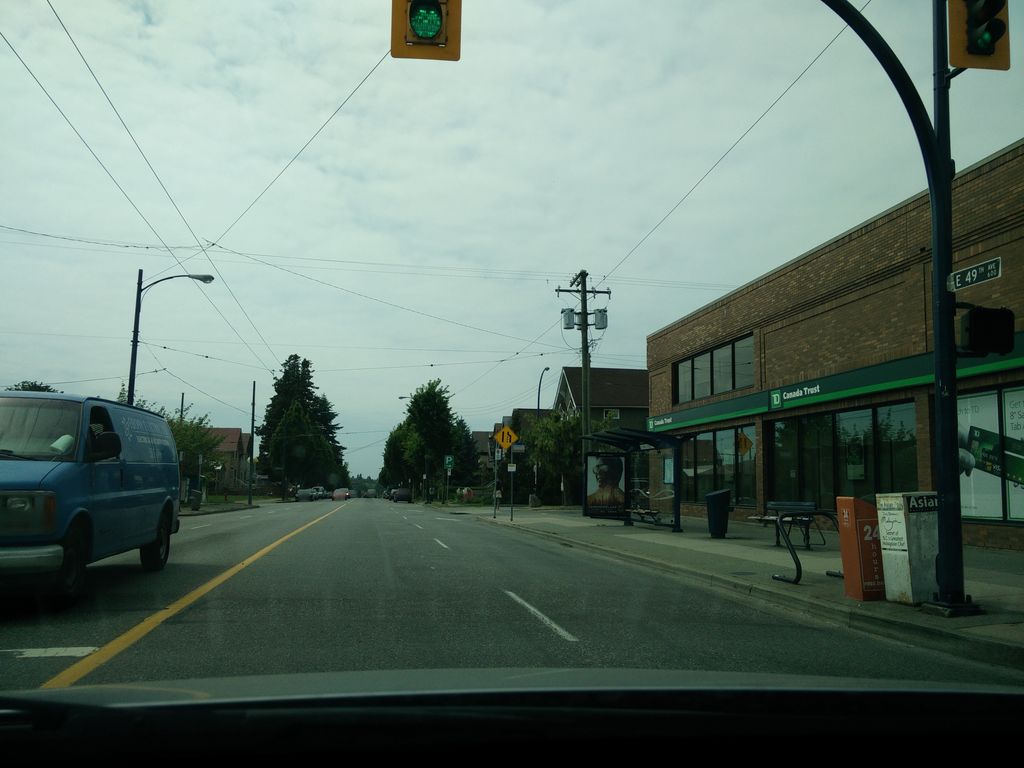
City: vancouver